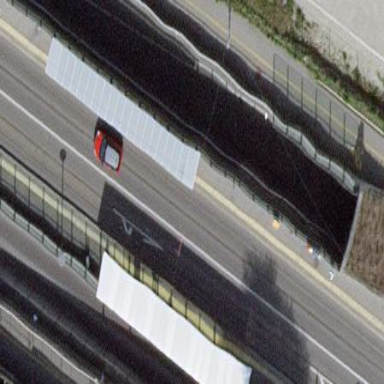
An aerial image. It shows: Asphalt platform for public transport with shelter.